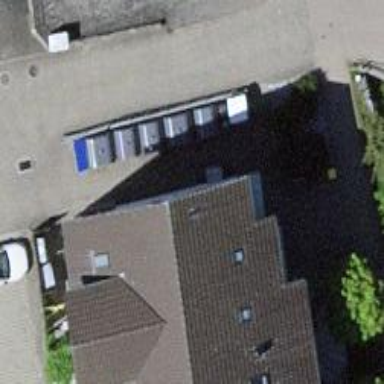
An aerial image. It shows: Recycling container at amenity designated for recycling.